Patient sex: M
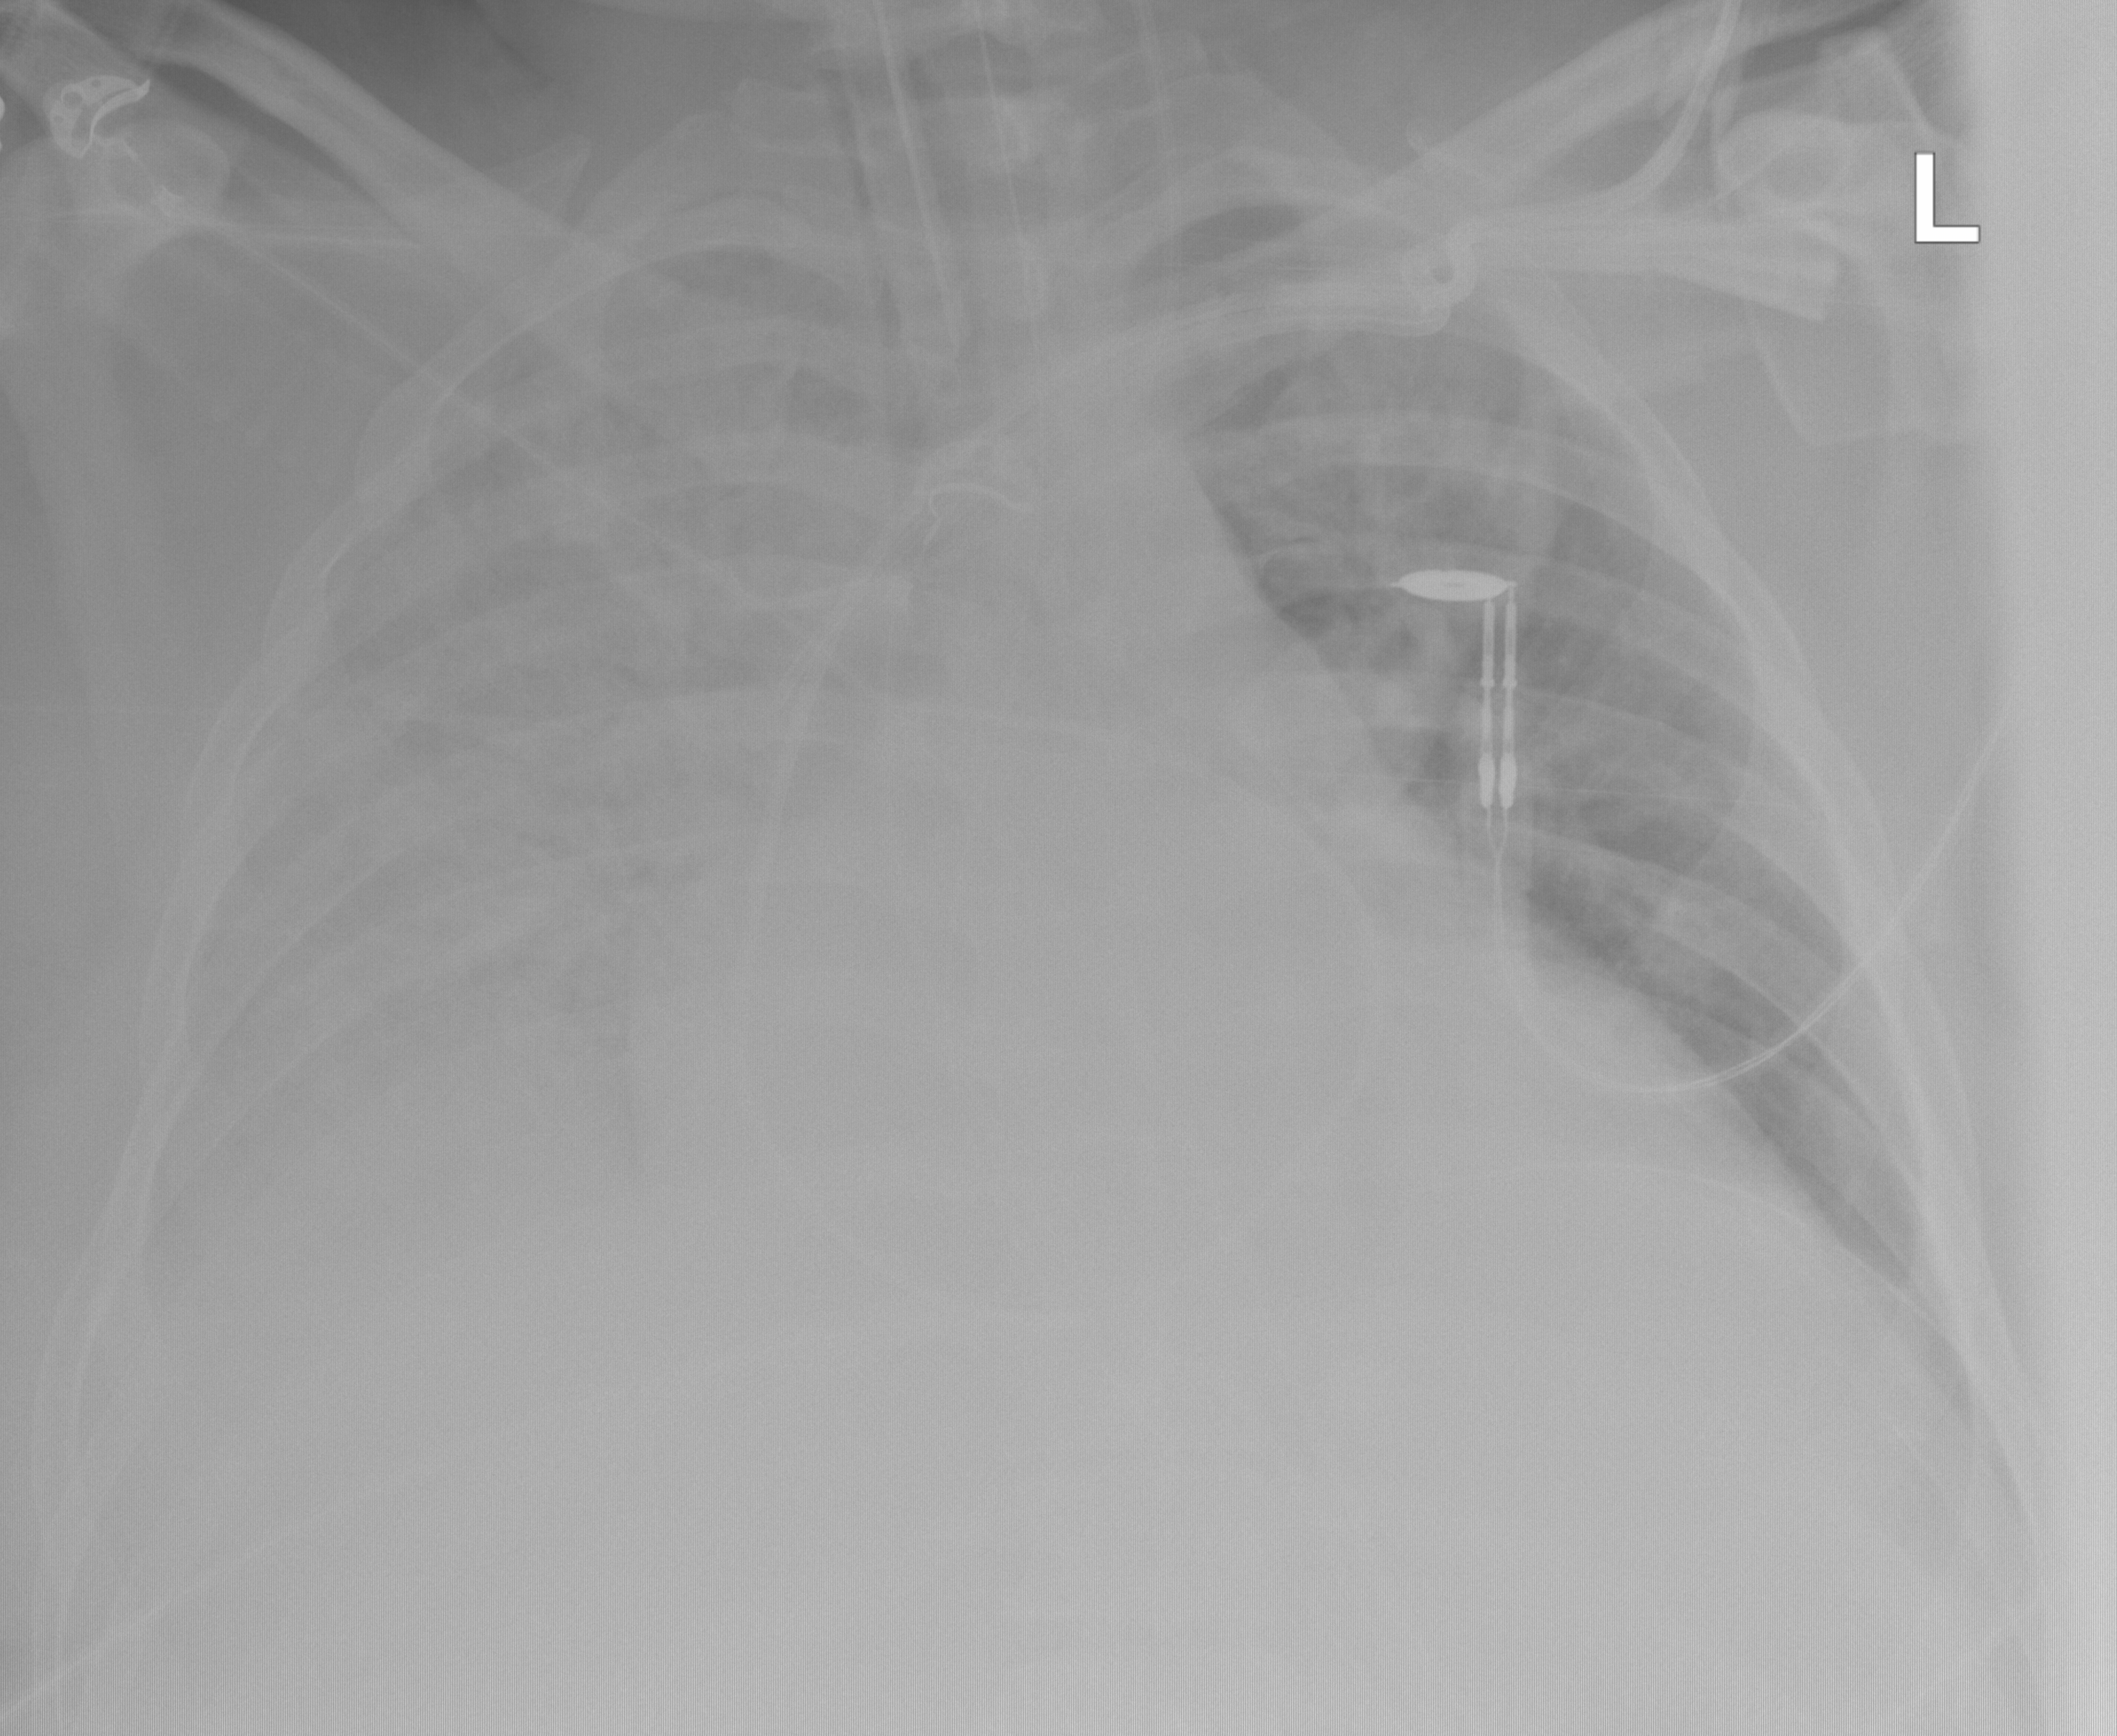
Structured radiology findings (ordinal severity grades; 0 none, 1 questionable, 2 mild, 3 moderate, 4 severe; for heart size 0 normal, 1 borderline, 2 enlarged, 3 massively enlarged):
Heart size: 2
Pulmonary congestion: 0
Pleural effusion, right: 2
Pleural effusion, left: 0
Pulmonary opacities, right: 4
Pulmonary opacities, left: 2
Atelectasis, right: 3
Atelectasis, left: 0